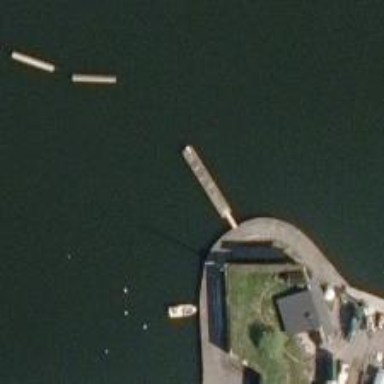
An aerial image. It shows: Man-made pier.